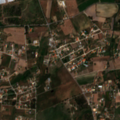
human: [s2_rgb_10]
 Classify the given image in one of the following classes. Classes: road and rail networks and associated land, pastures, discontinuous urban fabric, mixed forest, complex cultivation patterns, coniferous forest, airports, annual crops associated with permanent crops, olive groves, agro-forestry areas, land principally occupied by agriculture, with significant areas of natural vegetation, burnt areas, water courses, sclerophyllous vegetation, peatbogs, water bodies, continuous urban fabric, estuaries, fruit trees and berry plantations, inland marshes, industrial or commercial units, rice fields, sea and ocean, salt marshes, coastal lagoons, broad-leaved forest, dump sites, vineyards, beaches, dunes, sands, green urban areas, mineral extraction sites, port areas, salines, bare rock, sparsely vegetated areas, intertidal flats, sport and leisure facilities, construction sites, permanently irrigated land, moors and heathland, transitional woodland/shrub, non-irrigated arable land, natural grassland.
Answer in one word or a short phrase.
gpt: continuous urban fabric